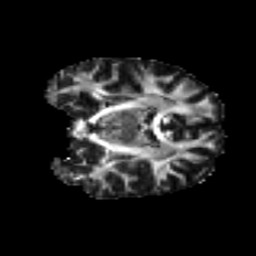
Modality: FA
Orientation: coronal
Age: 30
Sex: female
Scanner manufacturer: ge
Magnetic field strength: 3 T
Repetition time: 7.8 s
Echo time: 0.0606 s